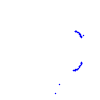
Particle: proton